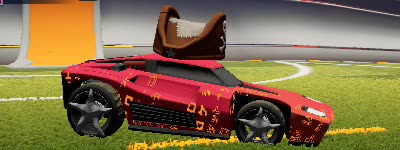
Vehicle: breakout